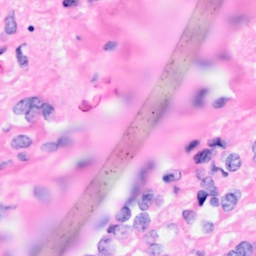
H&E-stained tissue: Breast